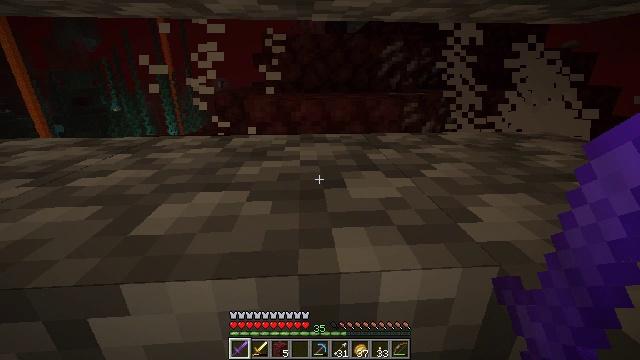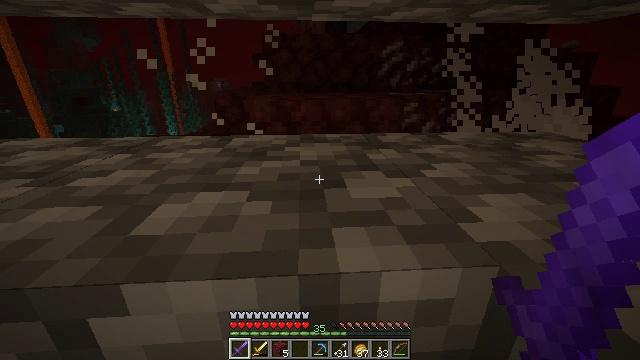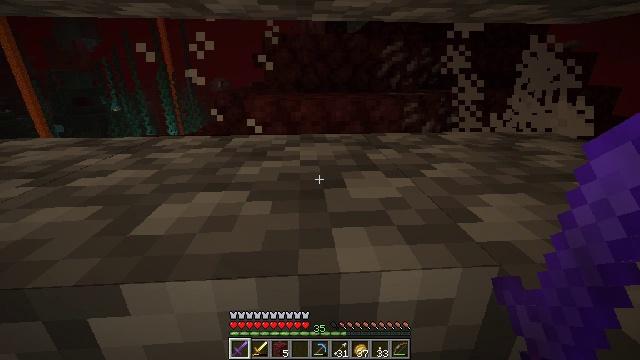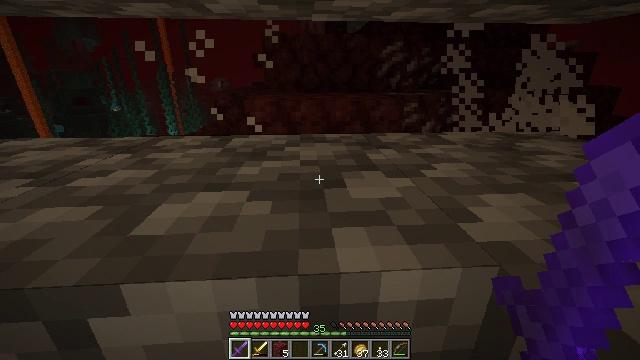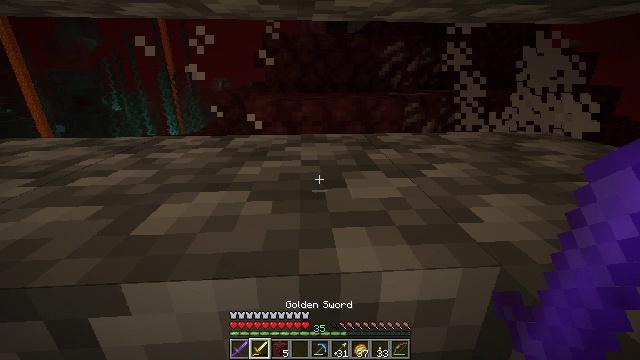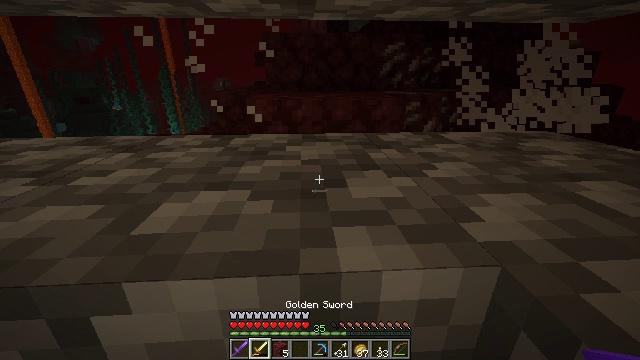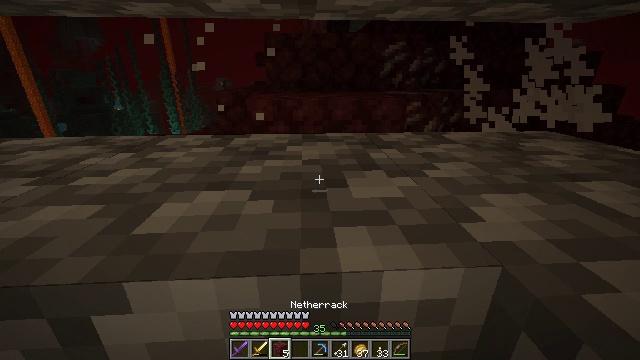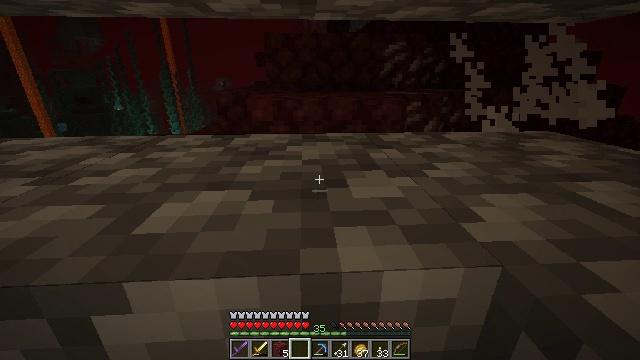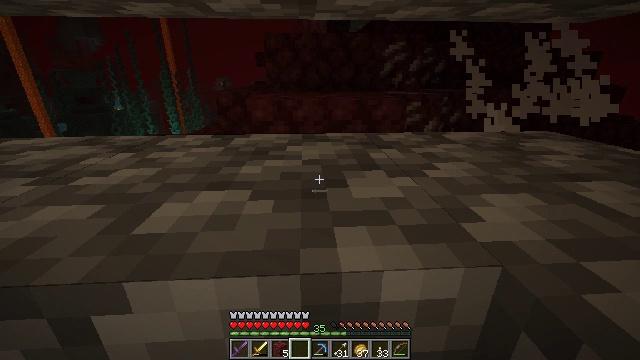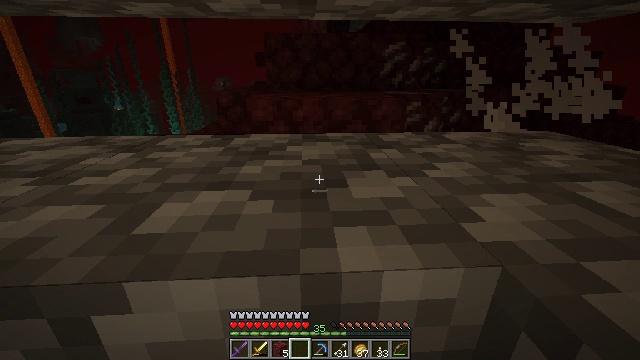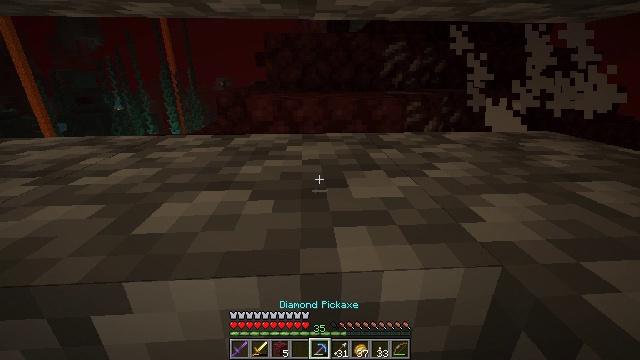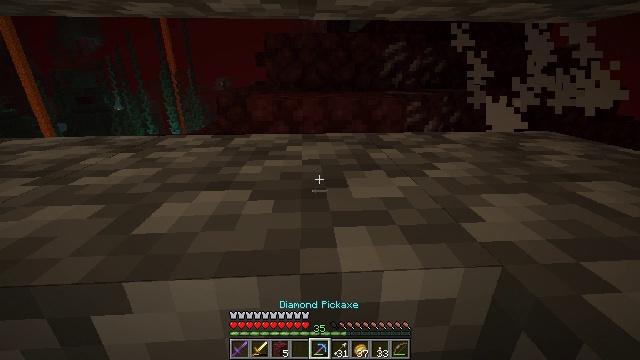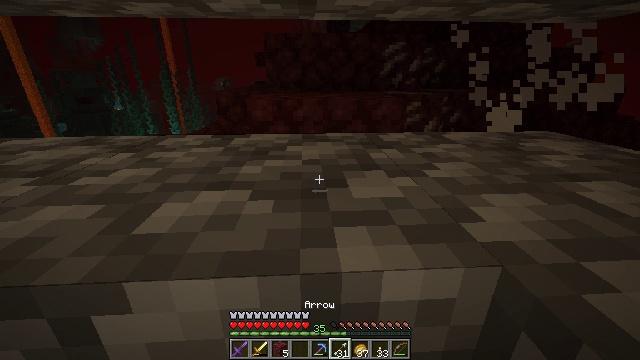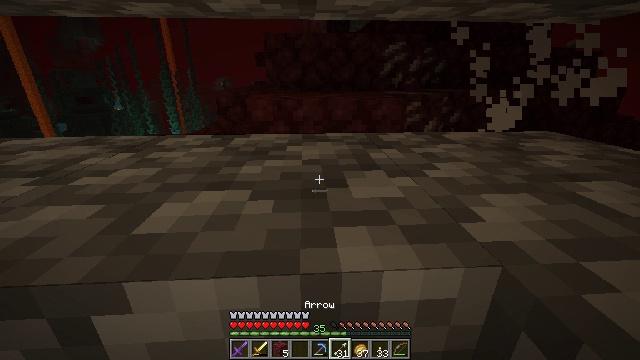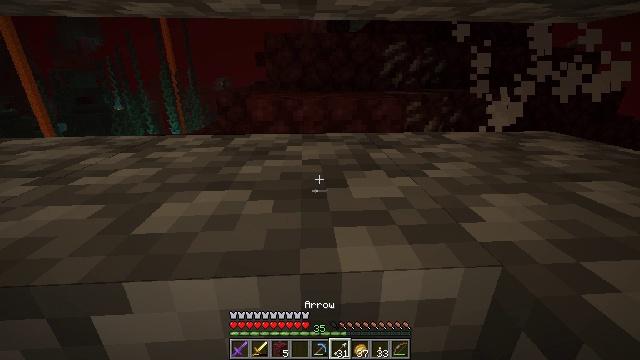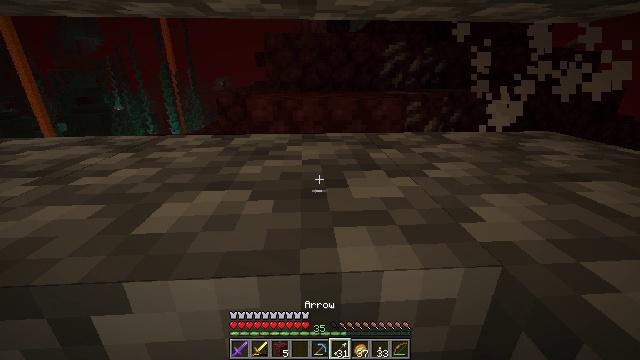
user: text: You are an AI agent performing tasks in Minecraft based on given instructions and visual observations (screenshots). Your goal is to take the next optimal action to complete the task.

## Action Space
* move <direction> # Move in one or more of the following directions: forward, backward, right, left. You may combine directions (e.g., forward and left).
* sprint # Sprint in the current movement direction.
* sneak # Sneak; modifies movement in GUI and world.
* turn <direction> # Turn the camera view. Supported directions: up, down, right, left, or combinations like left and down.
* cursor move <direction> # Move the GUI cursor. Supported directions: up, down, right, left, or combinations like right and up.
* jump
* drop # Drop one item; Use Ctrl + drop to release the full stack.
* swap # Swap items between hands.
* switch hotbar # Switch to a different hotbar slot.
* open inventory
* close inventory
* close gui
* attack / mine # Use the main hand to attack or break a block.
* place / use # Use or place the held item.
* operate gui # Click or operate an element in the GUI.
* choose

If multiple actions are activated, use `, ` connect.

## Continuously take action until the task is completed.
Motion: motion action
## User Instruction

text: Mine the cobblestone slab.
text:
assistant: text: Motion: no_op
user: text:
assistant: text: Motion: no_op
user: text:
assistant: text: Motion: no_op
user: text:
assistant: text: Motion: no_op
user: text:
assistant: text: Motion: no_op
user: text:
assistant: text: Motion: no_op
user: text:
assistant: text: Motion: no_op
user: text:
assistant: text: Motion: no_op
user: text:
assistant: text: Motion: no_op
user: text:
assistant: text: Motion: no_op
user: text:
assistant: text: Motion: no_op
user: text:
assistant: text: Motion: no_op
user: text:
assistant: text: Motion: no_op
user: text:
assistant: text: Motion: no_op
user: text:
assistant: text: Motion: no_op
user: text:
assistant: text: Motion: no_op
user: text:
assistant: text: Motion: no_op
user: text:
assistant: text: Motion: no_op
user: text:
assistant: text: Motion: no_op
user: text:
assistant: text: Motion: no_op
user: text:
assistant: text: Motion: no_op
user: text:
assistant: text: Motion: no_op
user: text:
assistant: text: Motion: no_op
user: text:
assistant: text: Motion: attack / mine
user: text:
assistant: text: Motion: attack / mine
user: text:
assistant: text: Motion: attack / mine
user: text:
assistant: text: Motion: attack / mine
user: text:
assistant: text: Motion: attack / mine
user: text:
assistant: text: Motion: attack / mine
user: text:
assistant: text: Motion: attack / mine